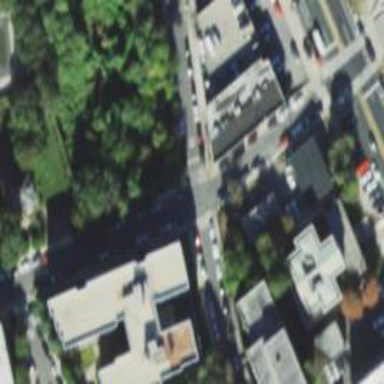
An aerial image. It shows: Residential road with separate asphalt sidewalk.